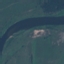
Label: River